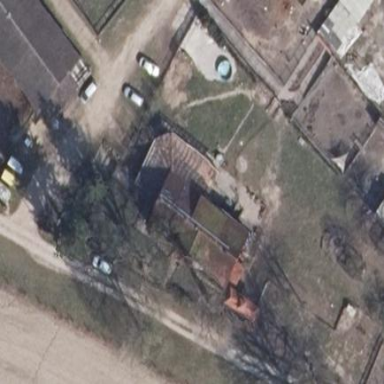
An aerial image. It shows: Farm building.